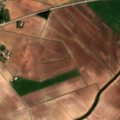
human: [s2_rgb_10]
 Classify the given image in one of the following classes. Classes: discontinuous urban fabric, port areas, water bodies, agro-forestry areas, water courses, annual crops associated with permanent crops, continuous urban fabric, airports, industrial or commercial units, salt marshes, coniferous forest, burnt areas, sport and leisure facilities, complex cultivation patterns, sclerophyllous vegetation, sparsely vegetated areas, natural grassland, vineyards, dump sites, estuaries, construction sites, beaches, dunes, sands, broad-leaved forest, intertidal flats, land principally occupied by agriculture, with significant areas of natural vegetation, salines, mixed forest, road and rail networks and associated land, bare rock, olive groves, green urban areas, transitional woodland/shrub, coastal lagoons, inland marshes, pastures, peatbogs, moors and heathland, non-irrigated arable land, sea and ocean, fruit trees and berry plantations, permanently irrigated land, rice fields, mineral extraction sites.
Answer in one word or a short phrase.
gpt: non-irrigated arable land, coniferous forest